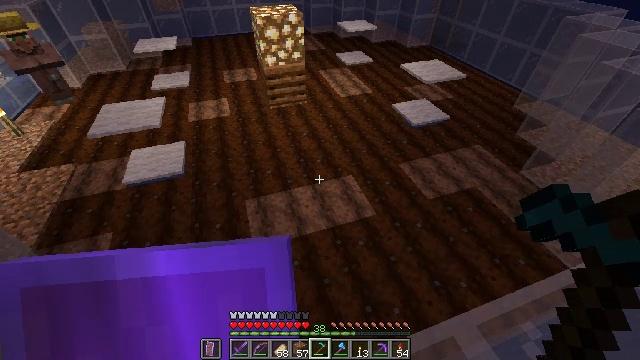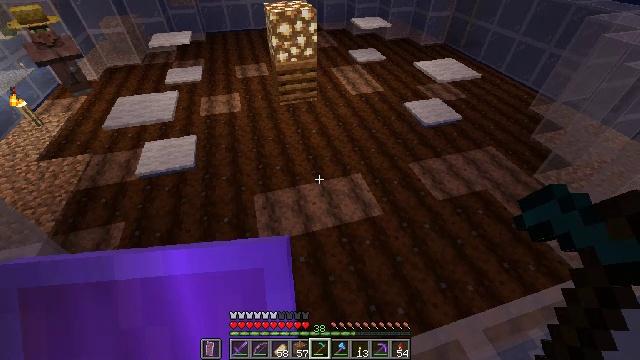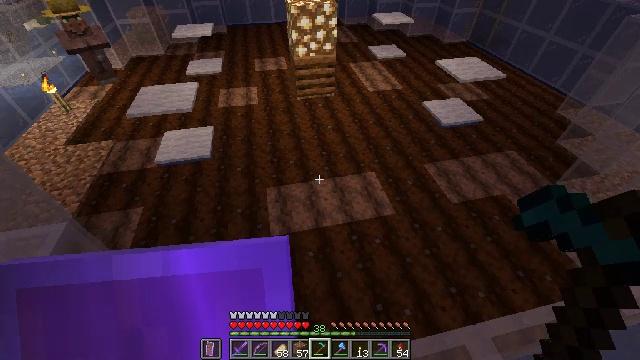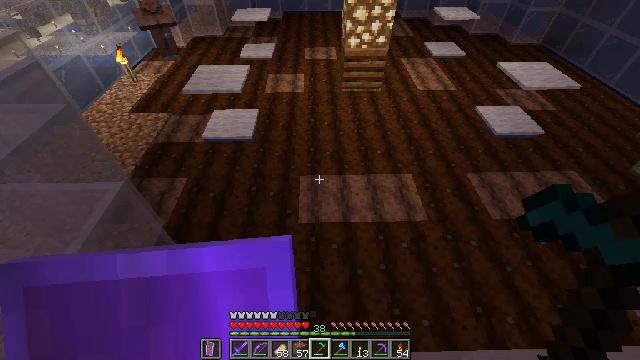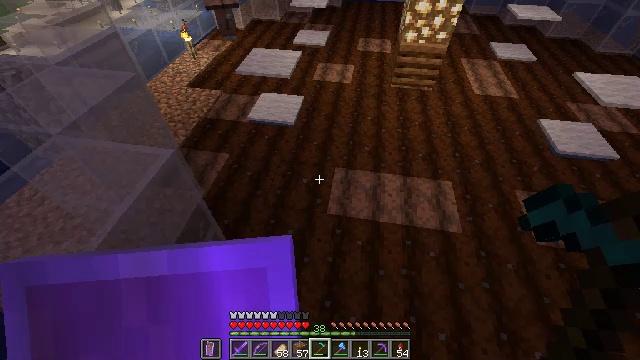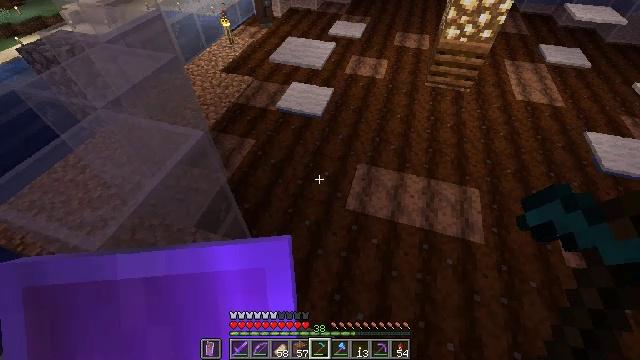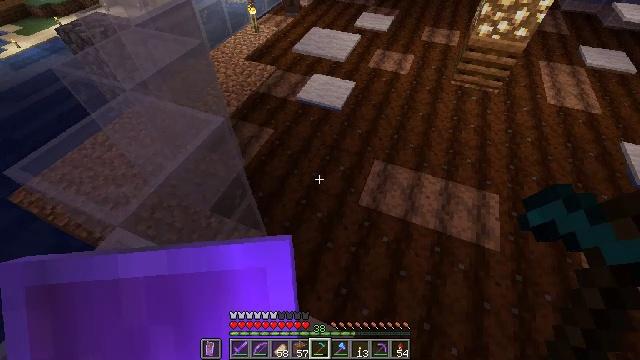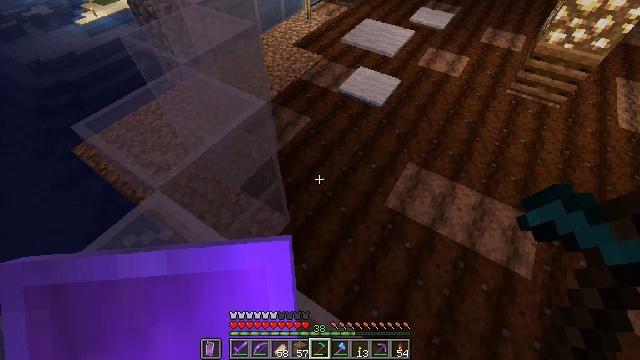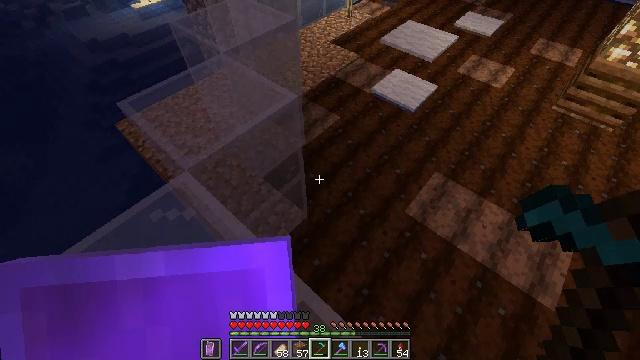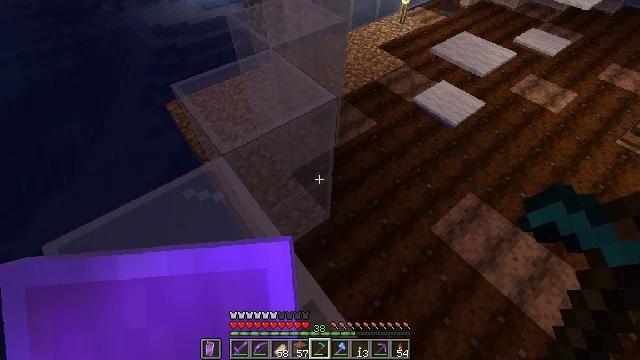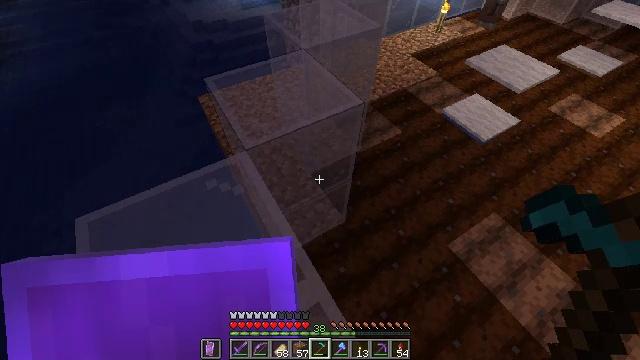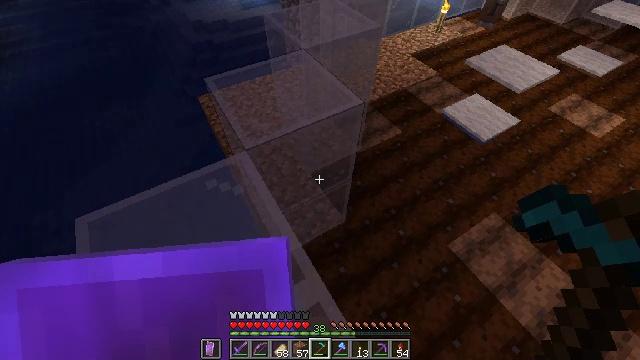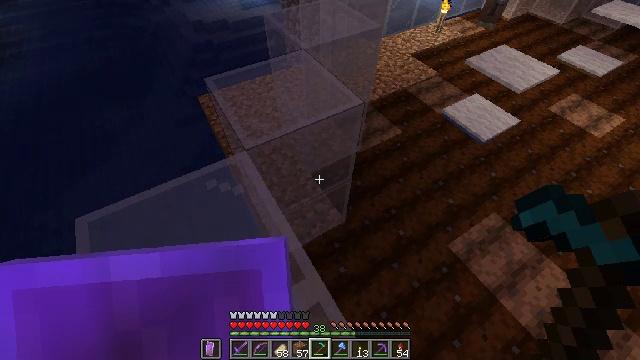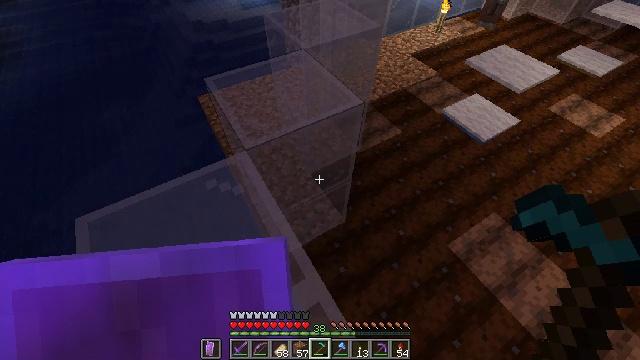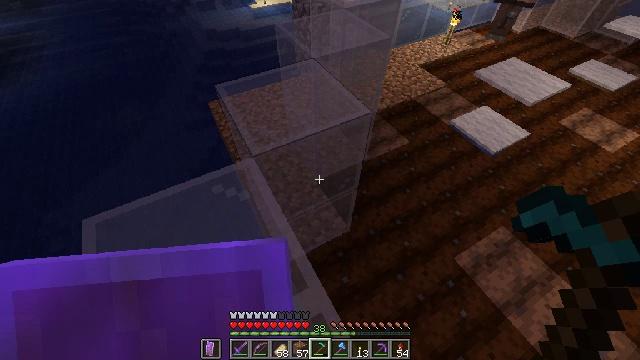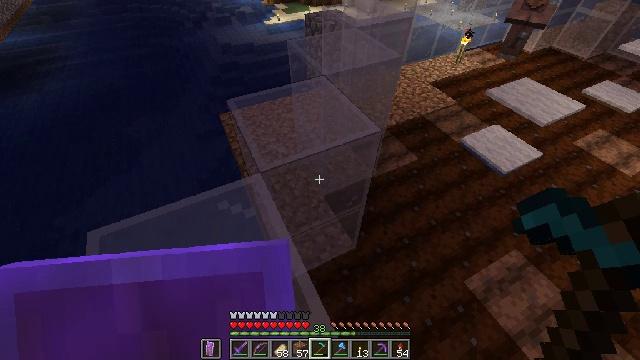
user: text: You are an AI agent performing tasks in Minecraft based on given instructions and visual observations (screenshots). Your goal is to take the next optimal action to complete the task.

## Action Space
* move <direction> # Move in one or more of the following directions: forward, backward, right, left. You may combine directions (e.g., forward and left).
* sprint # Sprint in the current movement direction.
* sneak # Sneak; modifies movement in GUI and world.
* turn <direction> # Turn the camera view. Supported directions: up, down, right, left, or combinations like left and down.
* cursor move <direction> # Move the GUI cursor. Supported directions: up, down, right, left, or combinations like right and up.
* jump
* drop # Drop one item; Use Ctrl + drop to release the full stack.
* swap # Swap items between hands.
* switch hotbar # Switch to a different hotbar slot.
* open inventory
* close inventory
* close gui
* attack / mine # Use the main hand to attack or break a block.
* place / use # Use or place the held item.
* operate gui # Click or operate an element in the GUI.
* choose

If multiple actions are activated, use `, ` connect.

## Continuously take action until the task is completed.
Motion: motion action
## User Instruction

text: Remove the torch from its spot.
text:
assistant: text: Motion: sneak, turn left
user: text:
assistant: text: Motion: sneak, turn left
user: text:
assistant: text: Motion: sneak, turn left and down
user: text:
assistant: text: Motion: sneak, turn left and down
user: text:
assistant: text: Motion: sneak, turn left and down
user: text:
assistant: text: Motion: sneak, turn left and down
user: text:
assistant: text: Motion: sneak, turn left and down
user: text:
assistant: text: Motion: sneak, turn left
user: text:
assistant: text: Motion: sneak, turn left
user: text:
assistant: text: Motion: sneak, turn left
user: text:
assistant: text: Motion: sneak
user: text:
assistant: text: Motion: sneak
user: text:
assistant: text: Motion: sneak
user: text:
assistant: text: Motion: move forward, sneak, turn left and up
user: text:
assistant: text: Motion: move forward, sneak, turn left and up
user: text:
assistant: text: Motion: move forward, sneak, turn left and up
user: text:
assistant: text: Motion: move forward, sneak, turn left and up
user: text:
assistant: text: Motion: move forward, sneak
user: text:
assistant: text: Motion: move forward, sneak
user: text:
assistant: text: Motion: move forward, sneak
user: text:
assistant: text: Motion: move forward, sneak
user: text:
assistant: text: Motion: move forward, sneak
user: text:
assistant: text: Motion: move forward, sneak
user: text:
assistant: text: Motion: move forward, sneak
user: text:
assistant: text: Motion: move forward, sneak
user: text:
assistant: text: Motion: move forward, sneak
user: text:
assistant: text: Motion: move forward, sneak
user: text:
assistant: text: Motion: move forward, sneak
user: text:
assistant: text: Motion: move forward, sneak
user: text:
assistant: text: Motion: move forward, sneak